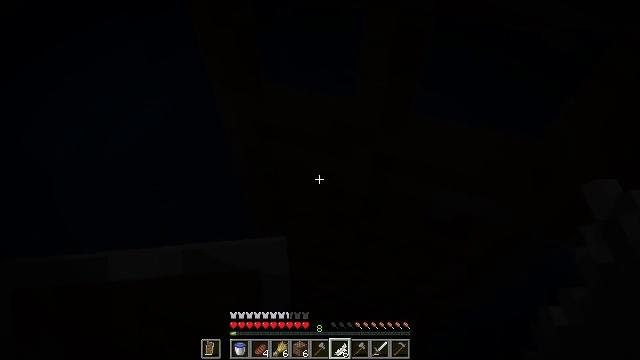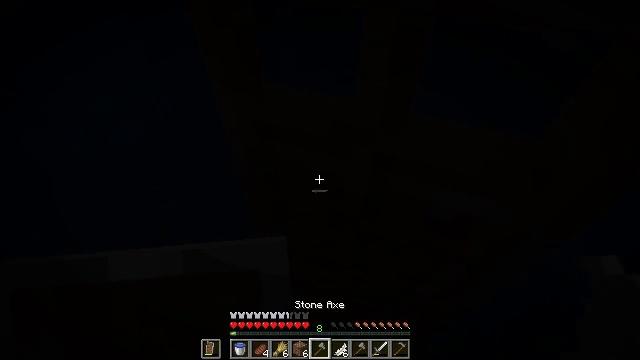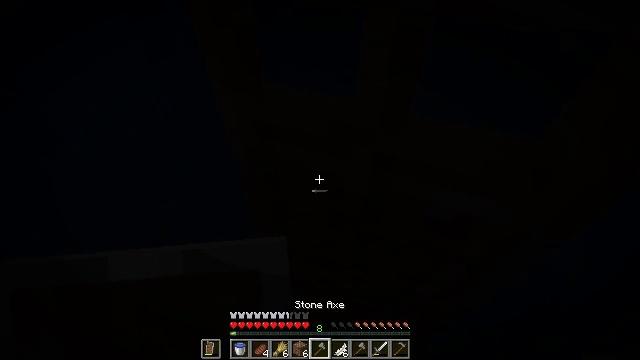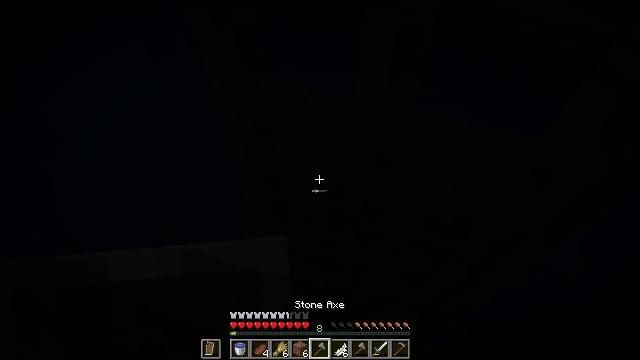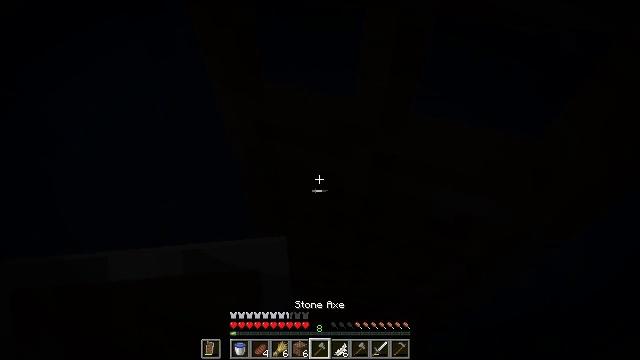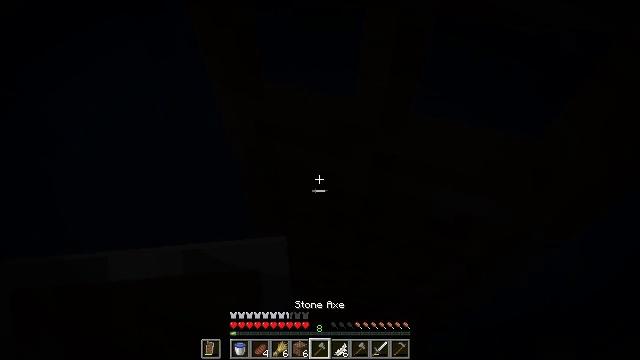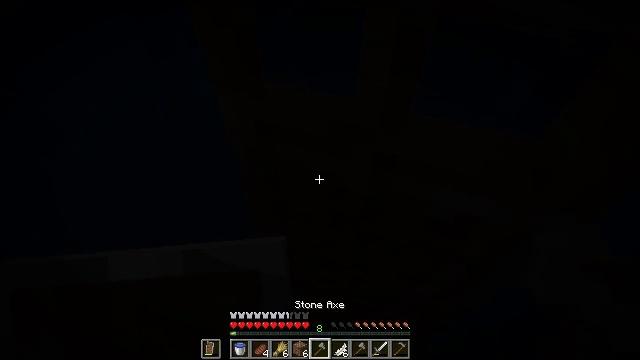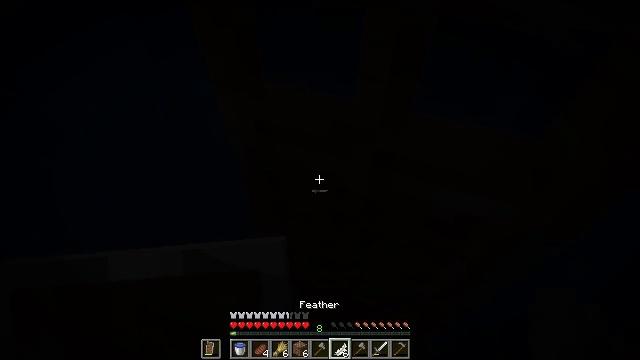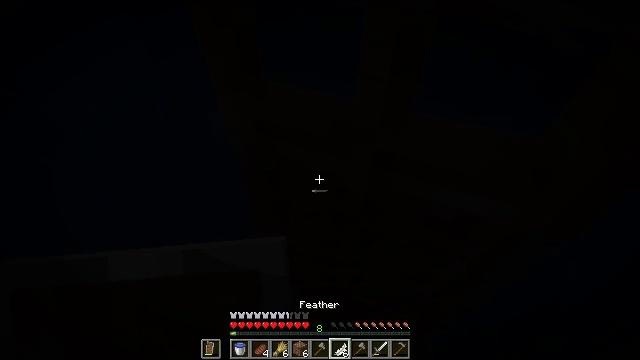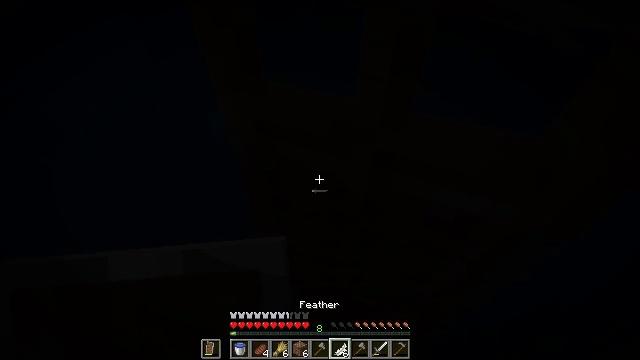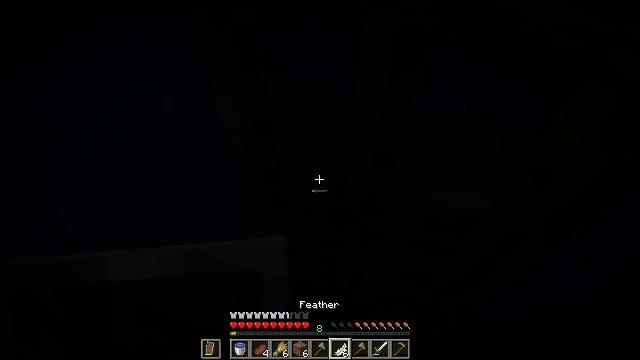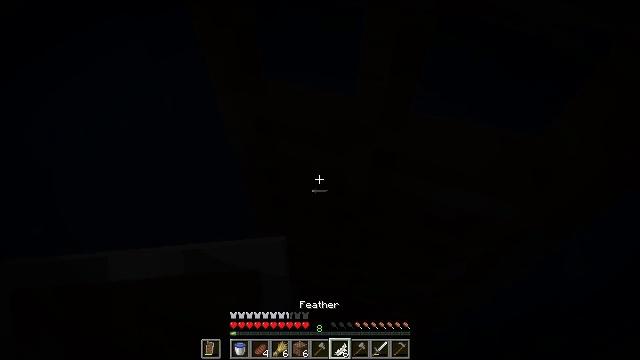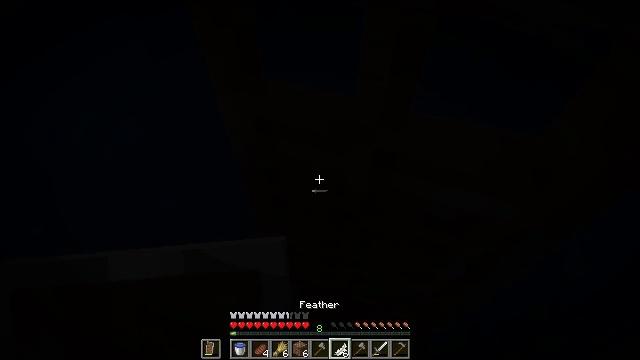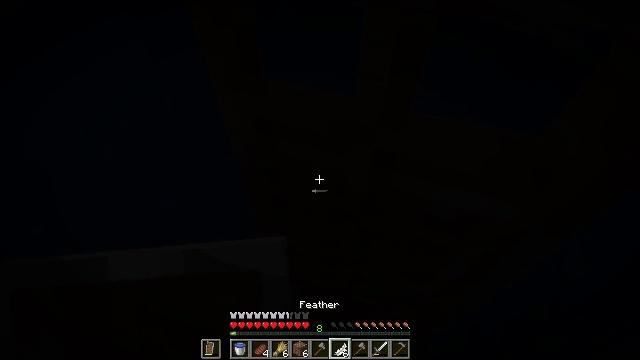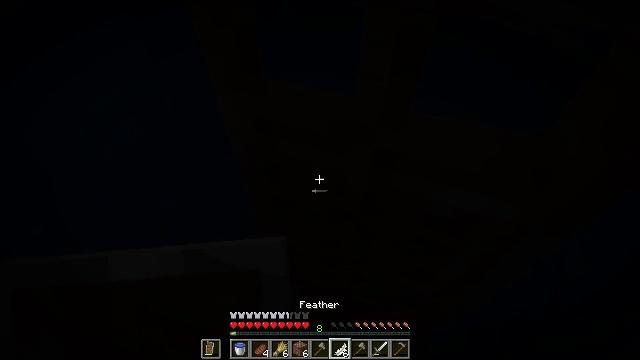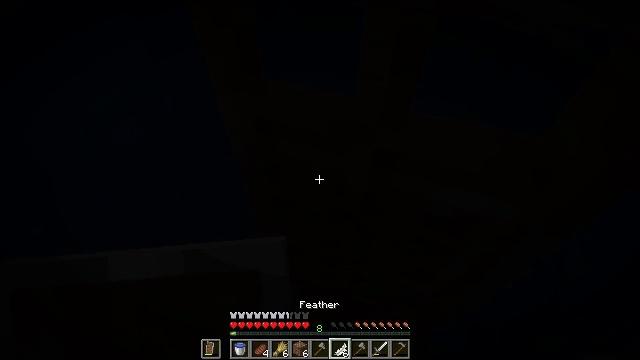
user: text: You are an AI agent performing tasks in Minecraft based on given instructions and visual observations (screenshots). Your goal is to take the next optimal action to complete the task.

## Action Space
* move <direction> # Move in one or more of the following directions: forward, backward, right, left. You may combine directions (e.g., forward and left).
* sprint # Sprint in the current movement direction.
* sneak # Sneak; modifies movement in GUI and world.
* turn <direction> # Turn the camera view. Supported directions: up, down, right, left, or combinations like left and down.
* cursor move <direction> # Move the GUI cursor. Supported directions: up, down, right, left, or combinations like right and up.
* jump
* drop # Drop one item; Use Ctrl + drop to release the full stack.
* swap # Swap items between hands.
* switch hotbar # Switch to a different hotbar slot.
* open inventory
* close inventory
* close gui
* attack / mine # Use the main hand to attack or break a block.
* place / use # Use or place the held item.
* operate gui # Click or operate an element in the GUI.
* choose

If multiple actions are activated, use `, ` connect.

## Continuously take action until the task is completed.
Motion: motion action
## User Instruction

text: Remove the oak door from its frame.
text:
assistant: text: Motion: no_op
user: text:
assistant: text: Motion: no_op
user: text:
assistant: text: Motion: no_op
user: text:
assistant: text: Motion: no_op
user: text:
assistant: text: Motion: no_op
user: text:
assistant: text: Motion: no_op
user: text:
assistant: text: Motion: no_op
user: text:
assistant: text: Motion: no_op
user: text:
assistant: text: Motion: no_op
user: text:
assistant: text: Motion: no_op
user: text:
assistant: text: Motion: no_op
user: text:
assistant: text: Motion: no_op
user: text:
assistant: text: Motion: no_op
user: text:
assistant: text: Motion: no_op
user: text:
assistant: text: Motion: no_op
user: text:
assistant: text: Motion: no_op
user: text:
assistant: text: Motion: no_op
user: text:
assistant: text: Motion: no_op
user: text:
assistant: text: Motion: no_op
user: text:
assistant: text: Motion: turn right
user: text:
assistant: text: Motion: turn down
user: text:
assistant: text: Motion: turn right and down
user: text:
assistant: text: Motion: turn right and down
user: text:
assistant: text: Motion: no_op
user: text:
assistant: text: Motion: no_op
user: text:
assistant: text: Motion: no_op
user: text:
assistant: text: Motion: attack / mine
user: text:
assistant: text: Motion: attack / mine
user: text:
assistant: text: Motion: attack / mine
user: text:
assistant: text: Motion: attack / mine